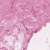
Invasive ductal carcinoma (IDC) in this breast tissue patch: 0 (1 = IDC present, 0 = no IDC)